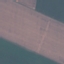
Land use / land cover: AnnualCrop